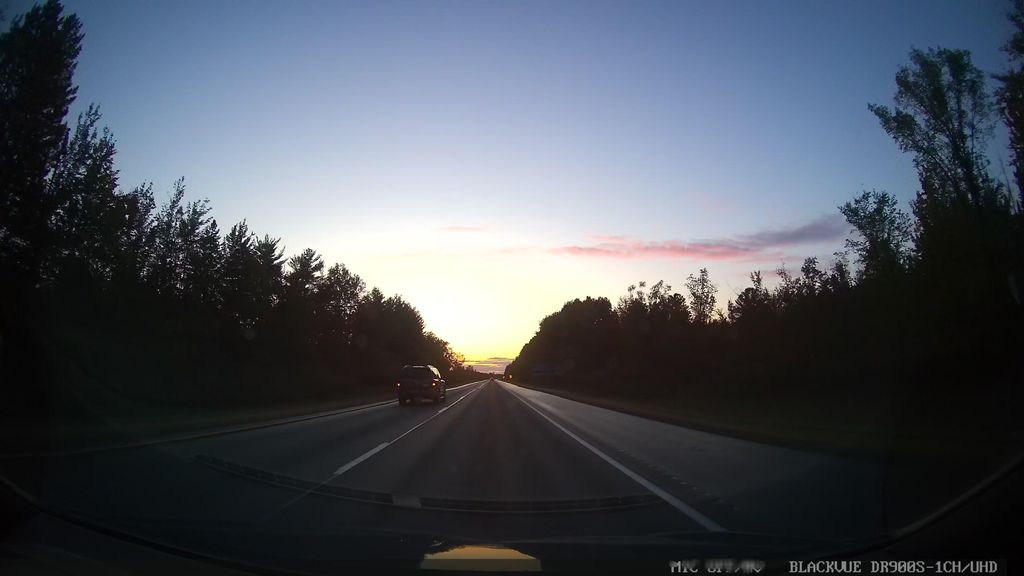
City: ottawa-gatineau